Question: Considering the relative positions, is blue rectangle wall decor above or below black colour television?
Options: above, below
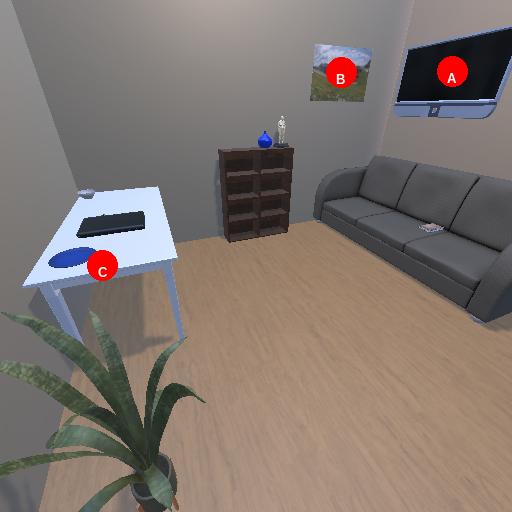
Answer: above